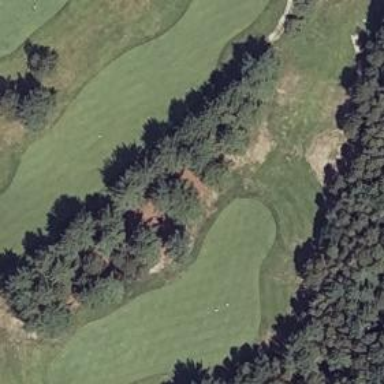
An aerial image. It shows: Scenic golf fairway.